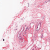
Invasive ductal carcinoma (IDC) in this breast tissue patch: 0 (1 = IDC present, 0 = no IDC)